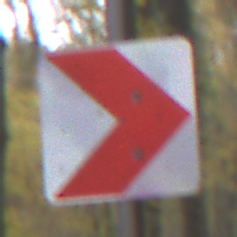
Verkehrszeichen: RichtungstafelnInKurvenKleinLinks
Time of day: MorningAfternoon
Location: Outdoor (Nature)
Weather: Overcast
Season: Autumn
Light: Natural